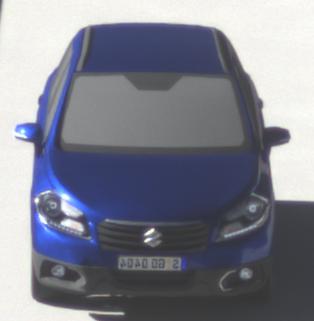
Make: Suzuki
Model: SX4 S-Cross 1.6
Detailed model: SX4 (II) S-Cross
Model produced from: 2013/10
Model produced until: 2015/08
Doors: 5
Color: blue
Road condition: dry road
Daytime: morning or afternoon
Contrast: high contrast